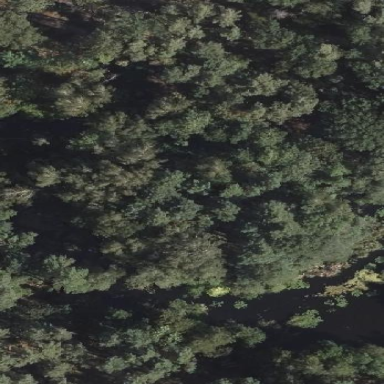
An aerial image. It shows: Mixed woodland located on islet. The trees have mixed leaf type and leaf cycle.